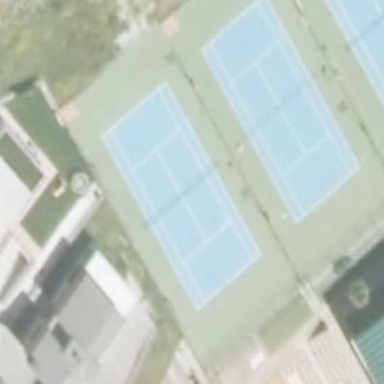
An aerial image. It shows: Tennis court on pitch.